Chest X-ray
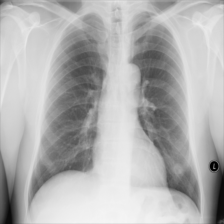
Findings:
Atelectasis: negative
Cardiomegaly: negative
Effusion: negative
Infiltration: negative
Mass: negative
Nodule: positive
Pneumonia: negative
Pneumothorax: negative
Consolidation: negative
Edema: negative
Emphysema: negative
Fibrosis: negative
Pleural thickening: negative
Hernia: negative